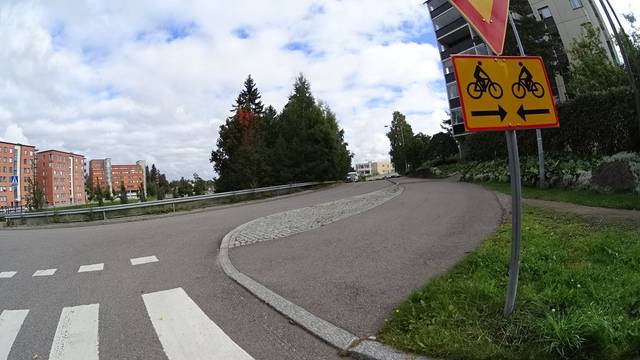
Region: Finland
Coordinates: 60.223, 24.82